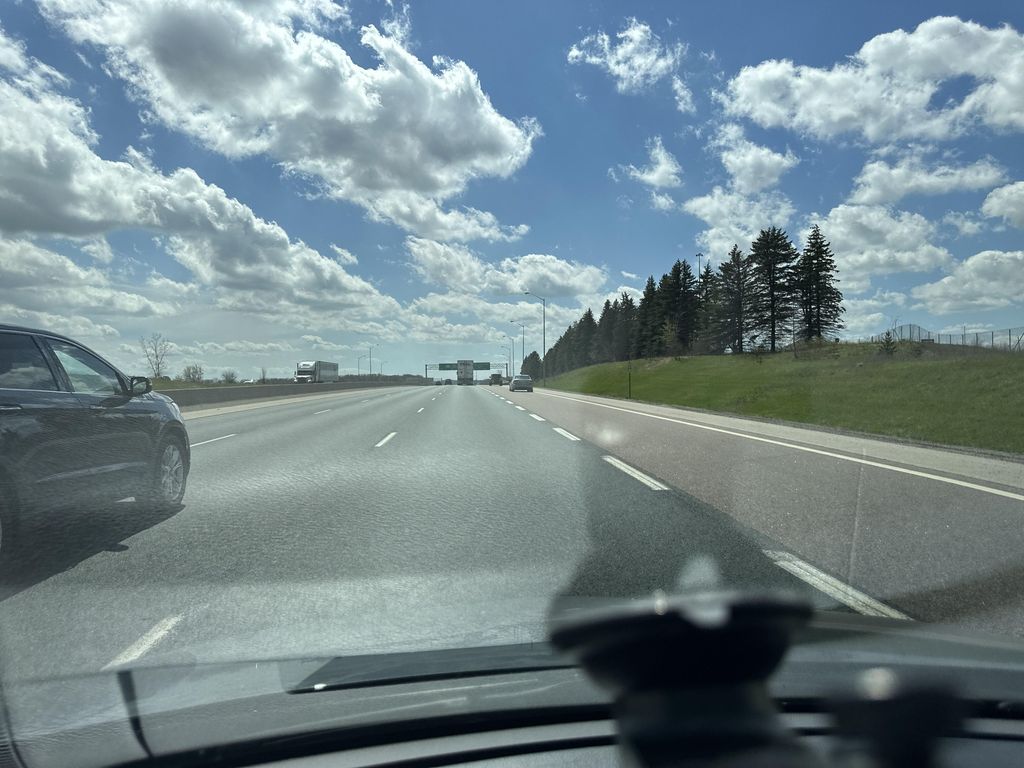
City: kitchener-waterloo